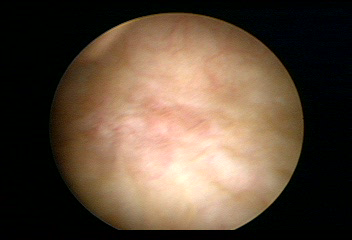
Modality: WLC
Class: Normal mucosa
Bladder cancer association: No